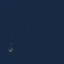
Land use / land cover class: SeaLake